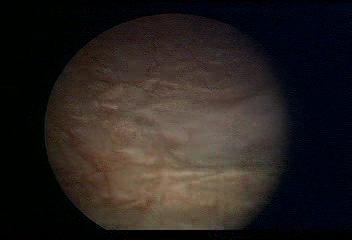
Modality: WLC
Class: Normal mucosa
Bladder cancer association: No